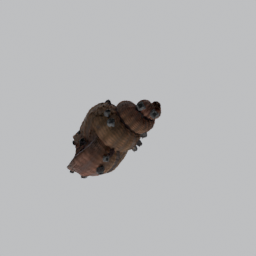
Label: animals